Question: I'm trying to develop 'SignalR' 'JavaScript' client (plain 'HTML' page, which gets live updates from my SignalR backend using JavaScript), and I'm struggling with file pushing problem.
Backend does some work and saves results to *.zip file on server, pushes this file to client, 'HTML' page offers operator to save the file. Below there is a 'C#' backend code doing zipping and push.
'''
private void CreateZip()
{
if (SdkHub.RR.XMLResults && SdkHub.RR.SaveImages)
{
using (var zip = new ZipFile())
{
var mstream = new MemoryStream();
mstream.Seek(0, SeekOrigin.Begin);
zip.AddDirectory(mydir);
zip.Save(mstream);
mstream.Position = 0;
Clients.All.downloadResult(mstream.ToArray(), myName+".zip");
}
}
}
'''
I've spent some time researching "saving files with JavaScript" and found a solution <URL>, which allows to save generated files. My 'JavaScript' code:
'''
downloadResult: function (result, name) {
try {
var blob = new Blob(result, { type: "application/zip" });
saveAs(blob, name);
} catch (e) {
alert(e);
}
}
'''
I've figured out, that I 'SignalR' converts 'byte[]' to 'base64 string', so I've made a little update to my 'C#':
'''
var intArray = mstream.ToArray().Select(b => (int)b).ToArray();
Clients.All.downloadResult(intArray, myName+".zip");
'''
While debugging, I see, that received 'result' parameter in 'JavaScript' is an array, equal to 'byte[]' array in 'C#', and zip file saving is issued, but unfortunately, it's invalid. When I open it using 'Notepad++', I see my array '<PHONE> ...'
Am I doing something wrong? Maybe there are other solutions to achieve my goal?
Thanks in advance!
Screenshot from FireBug debugger

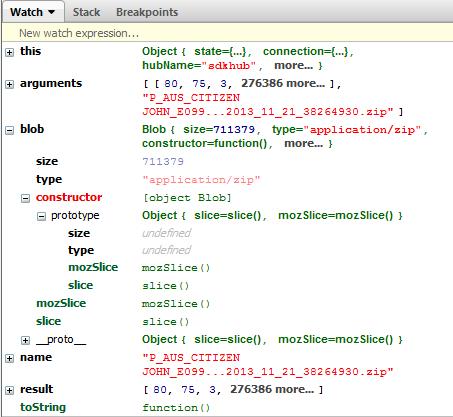
Answer: Try using Uinit8Array like:
'''
downloadResult: function (result, name) {
try {
var u8 = new Uint8Array(result.length);
for (var i=0; i < result.length; i++) u8[i] = result[i];
var blob = new Blob(u8, { type: 'application/octet-binary' });
saveAs(blob, name);
} catch (e) {
alert(e);
}
}
'''